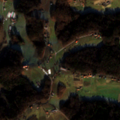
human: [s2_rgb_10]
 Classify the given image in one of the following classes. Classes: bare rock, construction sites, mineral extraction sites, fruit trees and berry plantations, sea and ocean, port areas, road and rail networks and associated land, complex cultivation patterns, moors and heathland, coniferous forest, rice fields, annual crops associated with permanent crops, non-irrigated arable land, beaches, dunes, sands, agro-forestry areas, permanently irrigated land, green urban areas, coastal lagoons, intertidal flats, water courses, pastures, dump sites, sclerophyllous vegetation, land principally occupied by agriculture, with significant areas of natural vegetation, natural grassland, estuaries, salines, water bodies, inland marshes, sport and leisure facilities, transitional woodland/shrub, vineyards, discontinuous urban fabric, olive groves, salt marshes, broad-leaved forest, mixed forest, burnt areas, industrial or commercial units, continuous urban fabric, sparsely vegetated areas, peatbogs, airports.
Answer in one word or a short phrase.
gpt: non-irrigated arable land, complex cultivation patterns, land principally occupied by agriculture, with significant areas of natural vegetation, broad-leaved forest, mixed forest